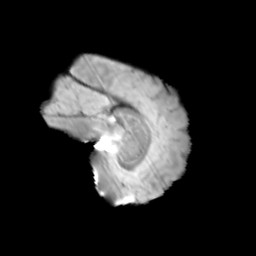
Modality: T2w
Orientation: sagittal
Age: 11
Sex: female
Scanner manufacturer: siemens
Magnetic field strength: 3 T
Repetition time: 3.8 s
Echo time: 0.07 s